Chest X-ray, AP view. Patient: 62 years old, sex M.
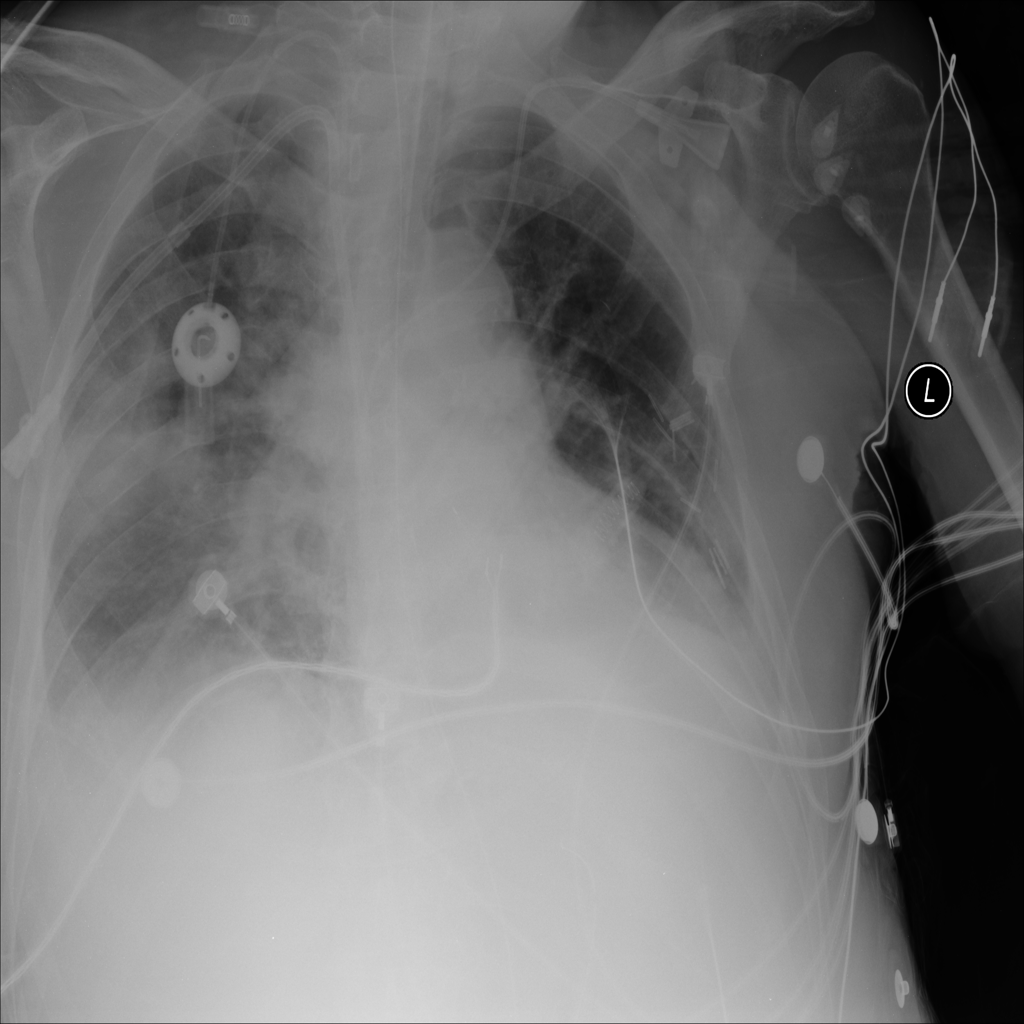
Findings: Atelectasis, Cardiomegaly, Consolidation, Effusion, Infiltration